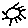
Label: sun